Question: I'm running the below statement and can't understand why the 'update' affects 0 rows while a 'select' with the same join and 'where' return 1 row. They are both of type 'Varchar' and crmnumberAC is bigger so should be able to take the string from AccountNumber. Thoughts?
'''
begin transaction
update c
set c.crmnumberAC = a.AccountNumber
--select a.name, a.AccountNumber, c.fullname, c.crmnumberAC
from Contact as c
right join Account as a
on c.PFH_Mapping_Ac_ContacId = a.AccountId
WHERE (a.AccountNumber IS NOT NULL AND c.crmnumberAC IS NULL)
OR a.AccountNumber != c.crmnumberAC
rollback transaction
'''
This is the result set when I uncomment the 'select' and just run that as far as the 'where';

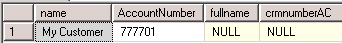
Answer: As you can see, your 'SELECT' doesn't return anything from the table Contact, the table you are trying to 'UPDATE'.
The 'SELECT' returns a row just because you have a right join, but in table Contact you have no row that fulfill the where condition.